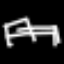
Label: bed